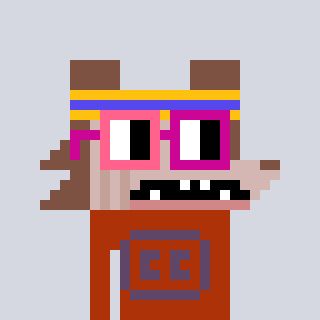
a pixel art character with square pink and red glasses, a werewolf-shaped head and a hotbrown-colored body on a cool background